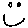
Label: smiley face